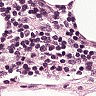
Metastatic tissue present: no